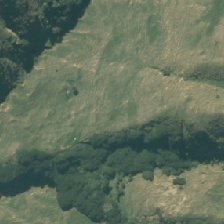
Land cover: indigenous_forest